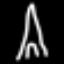
Label: The Eiffel Tower